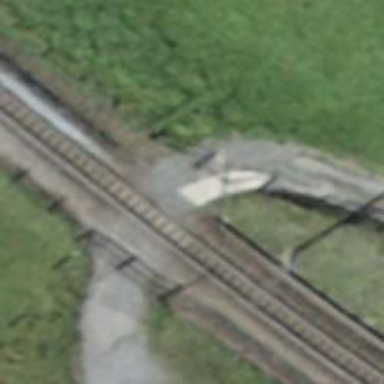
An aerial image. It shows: Level crossing along the railway.